Question: I have set up an aws micro instance for my node application. I use 'socket.io' as well. I am getting the following error:
'''
GET http://localhost:3000/socket.io/1/?t=1393065240268 net::ERR_CONNECTION_REFUSED
'''
in the console at the moment when the socket connection should be created. Apart from this the node app works. I suspect that the 'GET' should not be towards 'localhost' but towards the address of the server.
Note that on the server side node logs that it served 'socket.io':
'''
debug - served static content /socket.io.js
'''
Here is a picture of the Security Group of my server:
.
Socket.io setup:
'''
env = process.env.NODE_ENV || 'development',
packageJson = require('../package.json'),
http = require('http'),
express = require('express'),
RedisStore = require('connect-redis')(express),
SessionSockets = require('session.socket.io'),
path = require('path'),
settings = require('./settings'),
expose = require('express-expose')
//Configure server for io and session.socket.io
tmpApp = express(),
tmpServer = http.createServer(tmpApp),
io = require('socket.io').listen(tmpServer),
appCookieParser = express.cookieParser(settings.cookie.secret),
appRedisStore = new RedisStore(),
sessionIO = new SessionSockets(io, appRedisStore, appCookieParser)
global.App = {
app: tmpApp,
server: tmpServer,
port: process.env.PORT || 3000,
sessionIO: sessionIO,
io: io,
start: function() {
var setUp = this.util('setUp'),
socketHandler = require('./socketHandler'),
self = this
setUp.initialize(function(err, waitingGames) {
if (err) {
console.log('error at initializing the application')
process.exit(0)
}
if (!self.started) {
self.started = true
self.server.listen(self.port)
socketHandler()
console.log("Running App Version " + App.version + " on port " + App.port + " in " + App.env + " mode")
}
})
},
...
}
'''
When I changed my port to '80' I get a different error:
'''
XMLHttpRequest cannot load http://localhost/socket.io/1/?t=1393067003774. No 'Access-Control-Allow-Origin' header is present on the requested resource. Origin 'http://ec2-54-214-136-70.us-west-2.compute.amazonaws.com' is therefore not allowed access.
'''
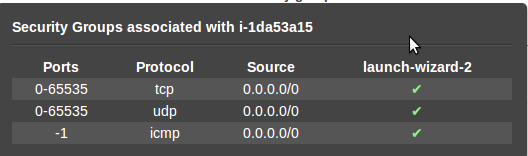
Answer: I found the problem. It was on the client side. I was connecting to 'localhost'. It's a stupid error, but during development you don't pay attention to these details and it seemed natural that 'socket.io' should connect to the root from where you serve your content.
Since I'm using EC2 and after each restart I get different DNS address I've sent to the page where I'm initializing the 'socket.io' the correct the 'req.headers.host' (using 'express-expose').